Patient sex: F
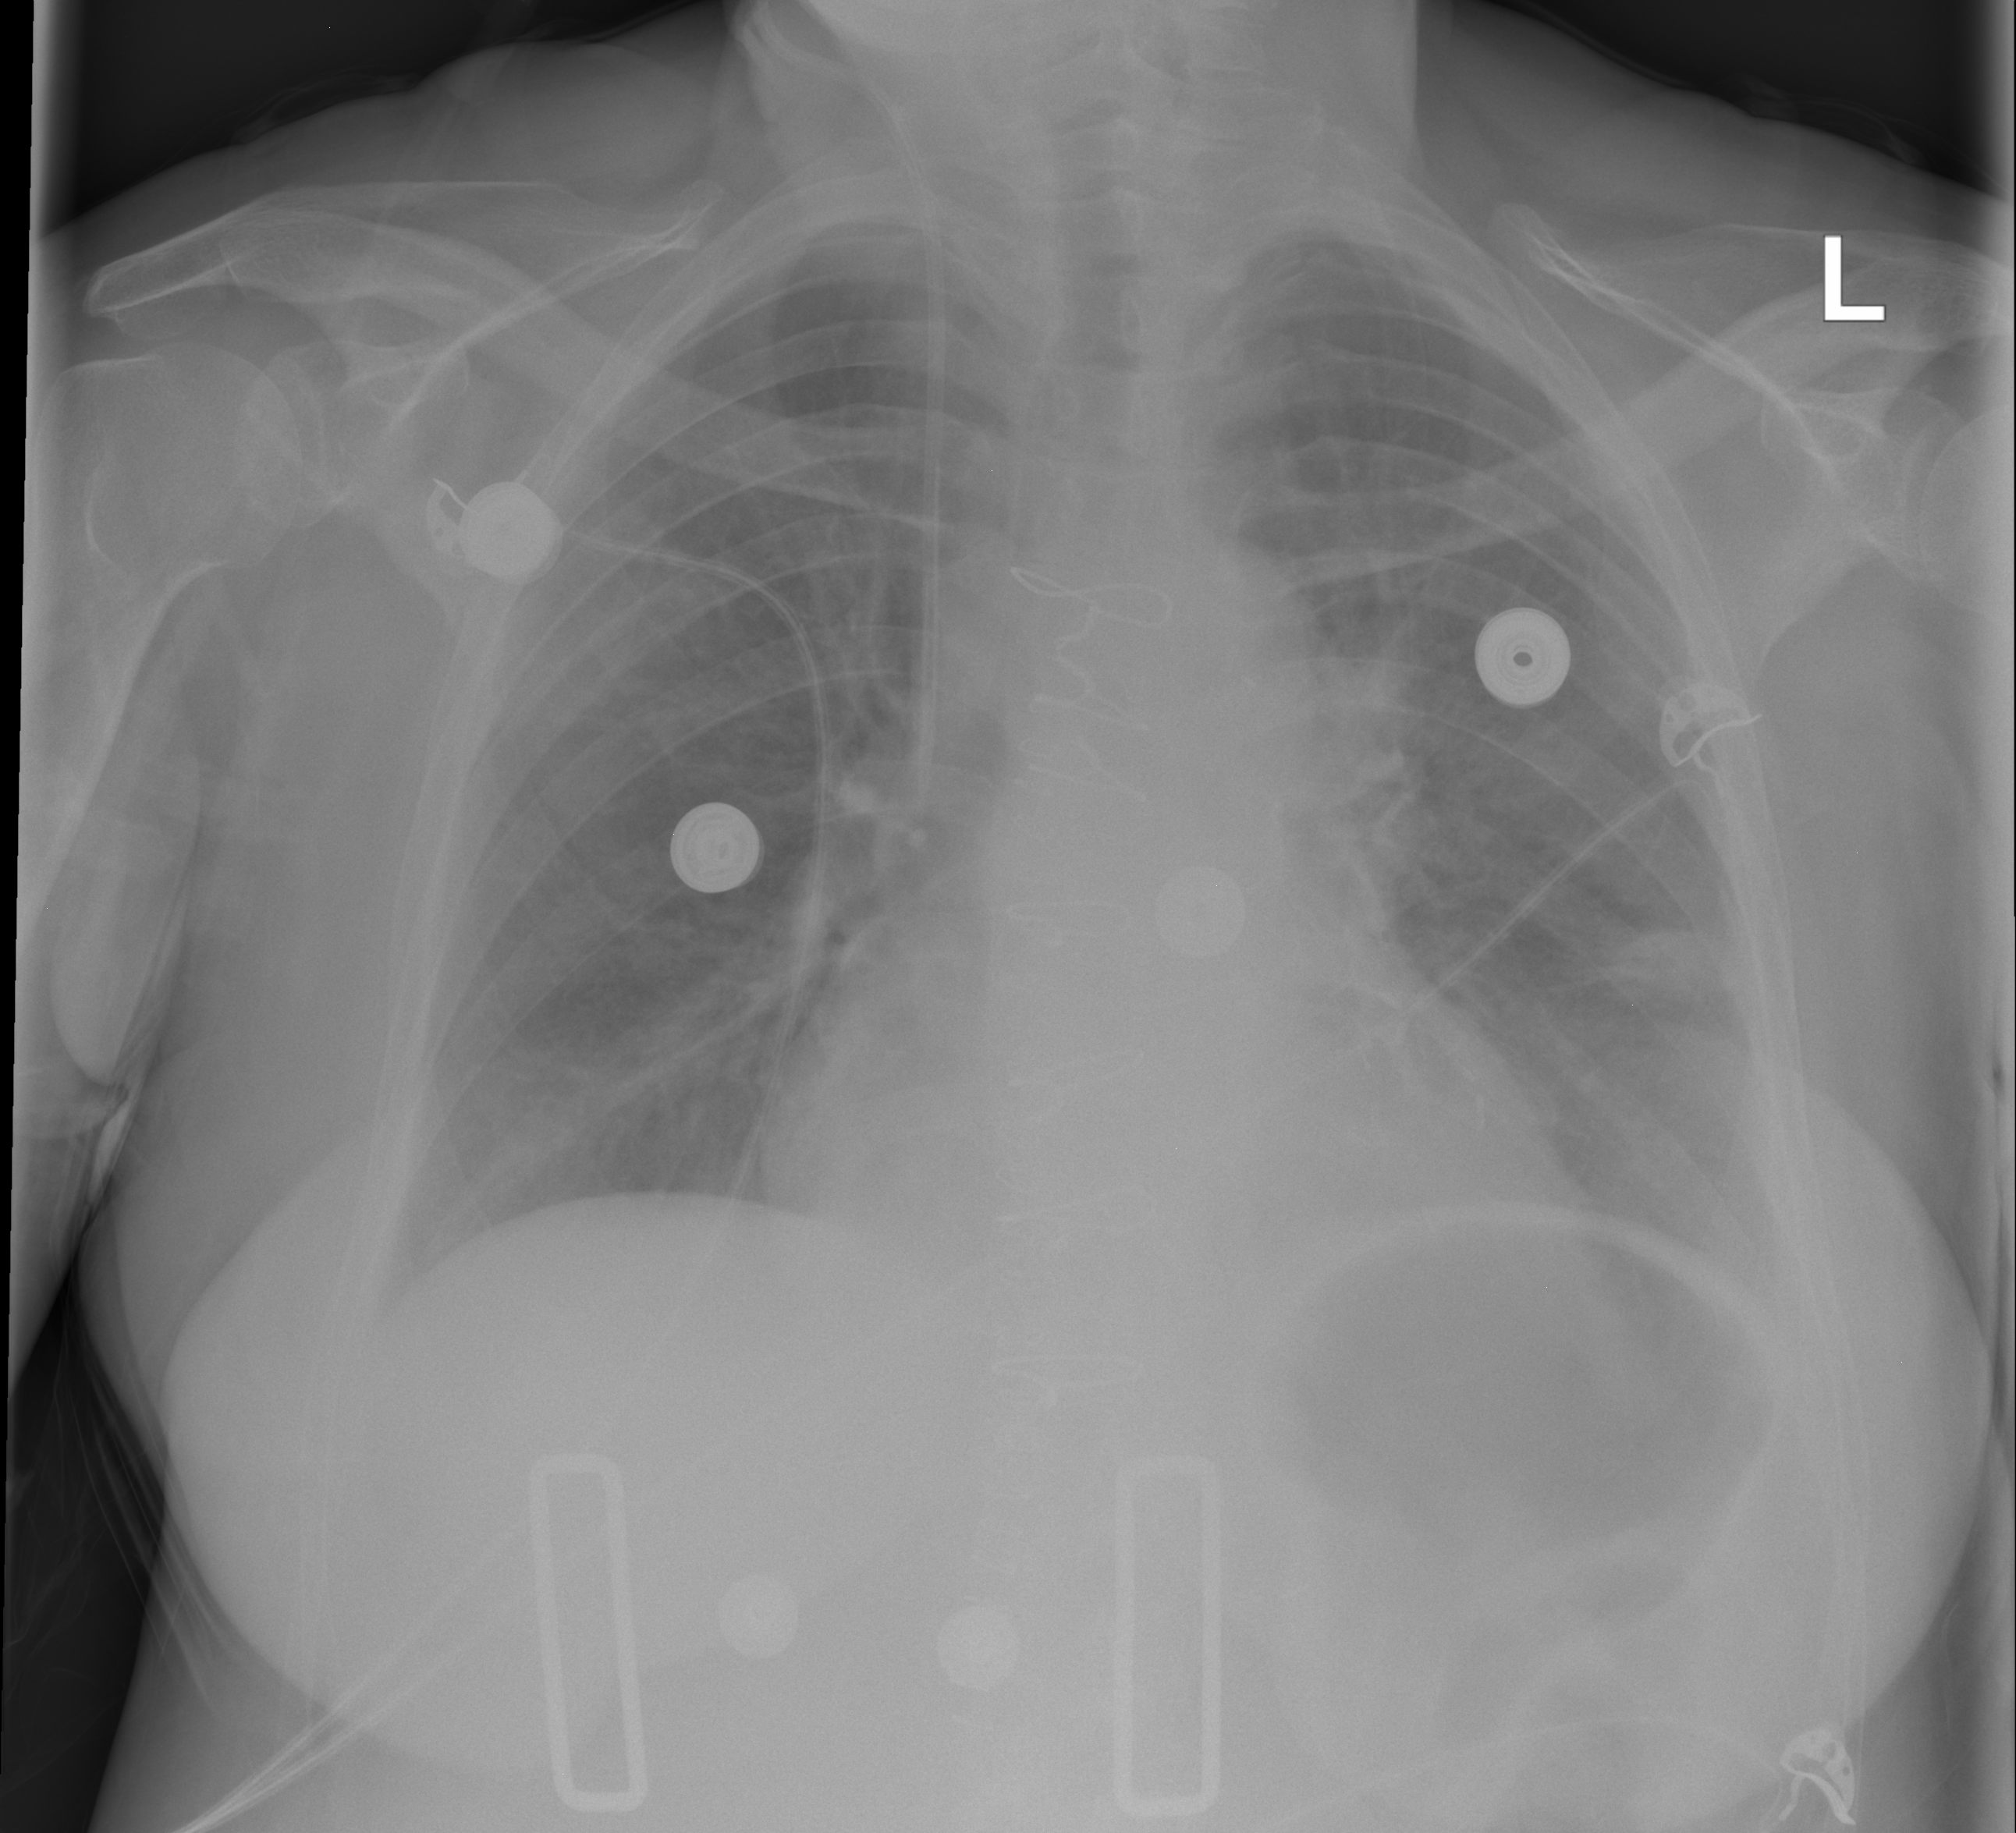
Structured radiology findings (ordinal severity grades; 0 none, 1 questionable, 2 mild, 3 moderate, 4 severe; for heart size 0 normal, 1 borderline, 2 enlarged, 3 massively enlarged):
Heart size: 2
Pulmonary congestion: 0
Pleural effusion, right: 0
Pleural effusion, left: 0
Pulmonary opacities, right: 0
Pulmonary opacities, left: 0
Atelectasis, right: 0
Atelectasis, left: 2